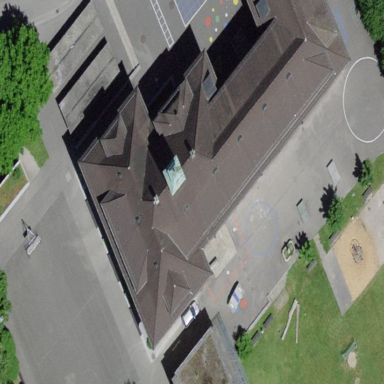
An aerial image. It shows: School building with hipped roof design.